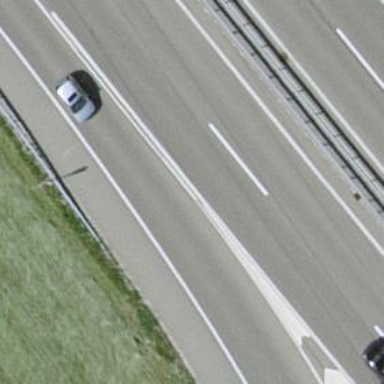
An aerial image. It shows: Motorway junction.